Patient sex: F
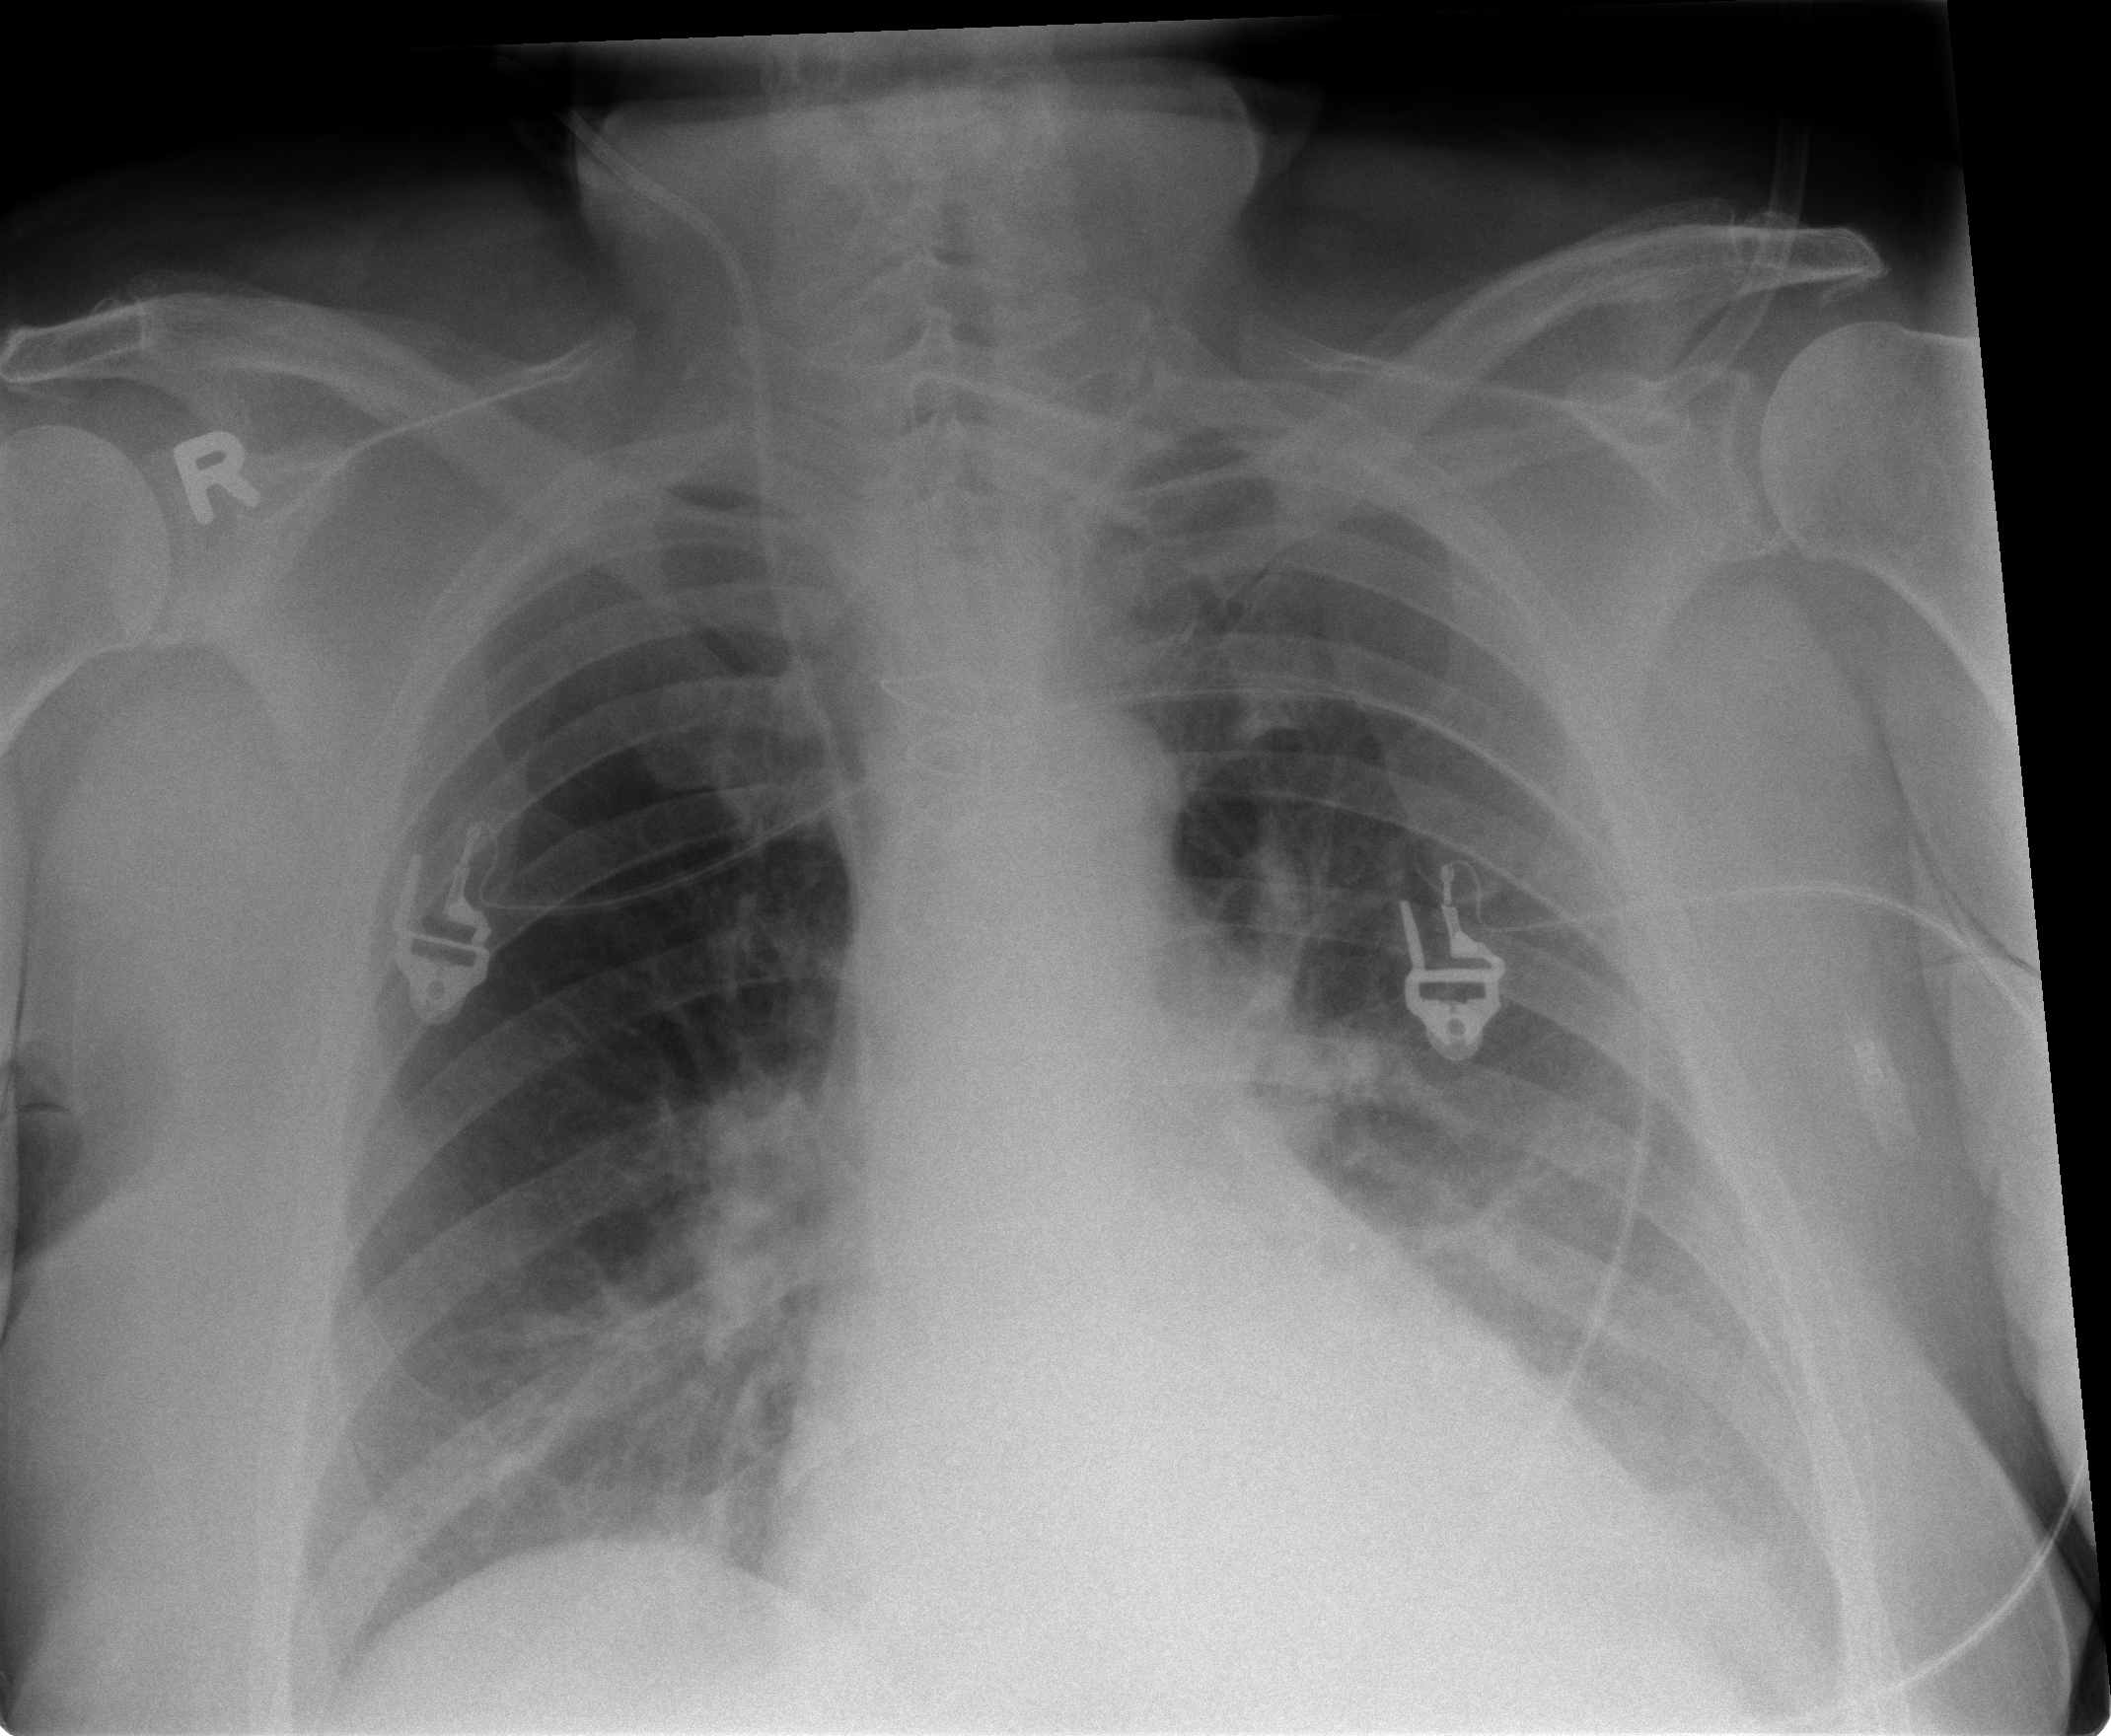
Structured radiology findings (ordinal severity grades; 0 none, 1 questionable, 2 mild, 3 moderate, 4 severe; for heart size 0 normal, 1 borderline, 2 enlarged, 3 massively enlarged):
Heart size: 2
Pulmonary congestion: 1
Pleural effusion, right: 0
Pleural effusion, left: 2
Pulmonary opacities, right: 0
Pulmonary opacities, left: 2
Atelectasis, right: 1
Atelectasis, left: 1